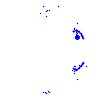
Particle: electron